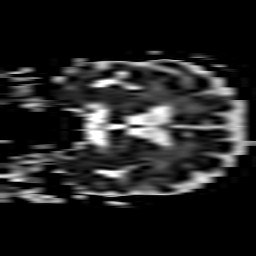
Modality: ADC
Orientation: coronal
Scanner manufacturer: philips
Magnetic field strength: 3 T
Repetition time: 3.788 s
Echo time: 0.06073 s